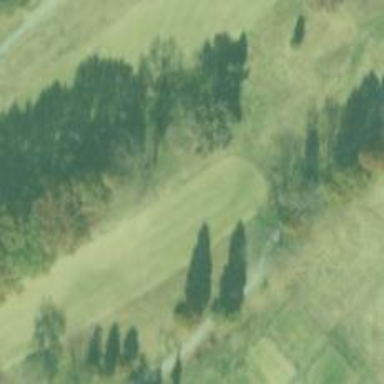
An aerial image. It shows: Golf hole.